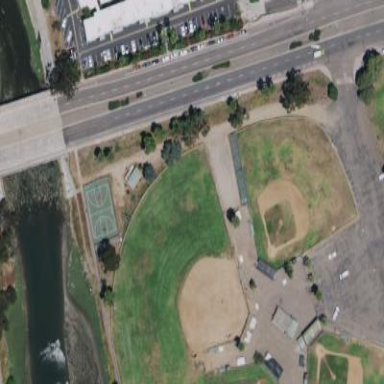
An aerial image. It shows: Baseball pitch for leisure and sports activities.